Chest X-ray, PA view. Patient: 50 years old, sex M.
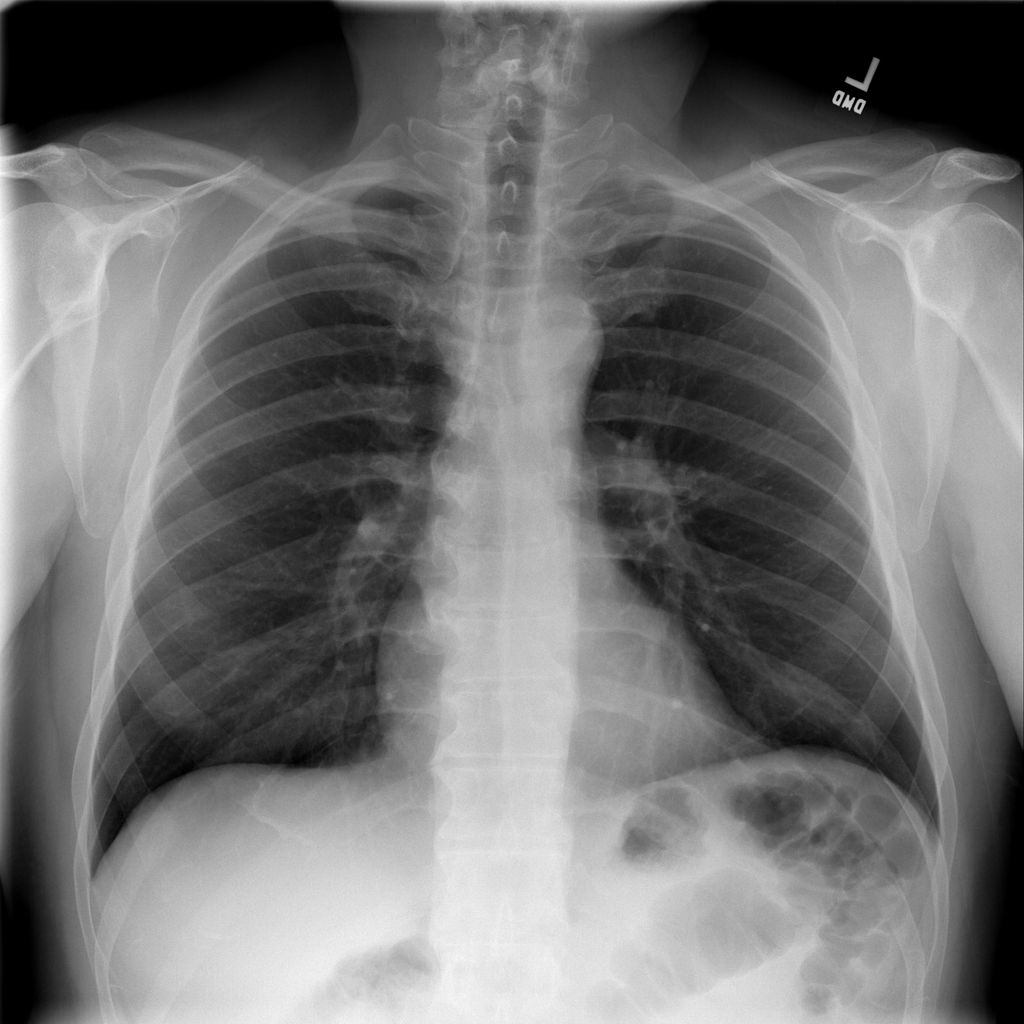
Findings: No Finding